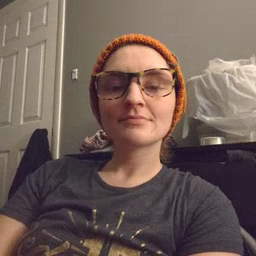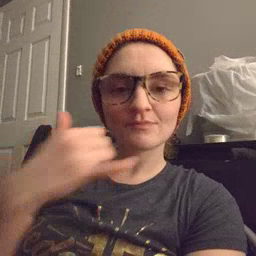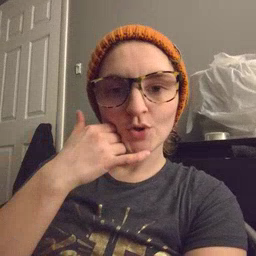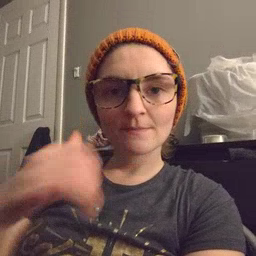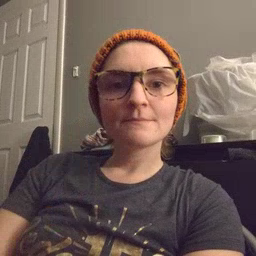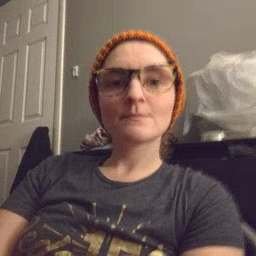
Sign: callonphone